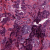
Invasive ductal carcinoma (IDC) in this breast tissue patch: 1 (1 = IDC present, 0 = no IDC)